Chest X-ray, PA view. Patient: 25 years old, sex M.
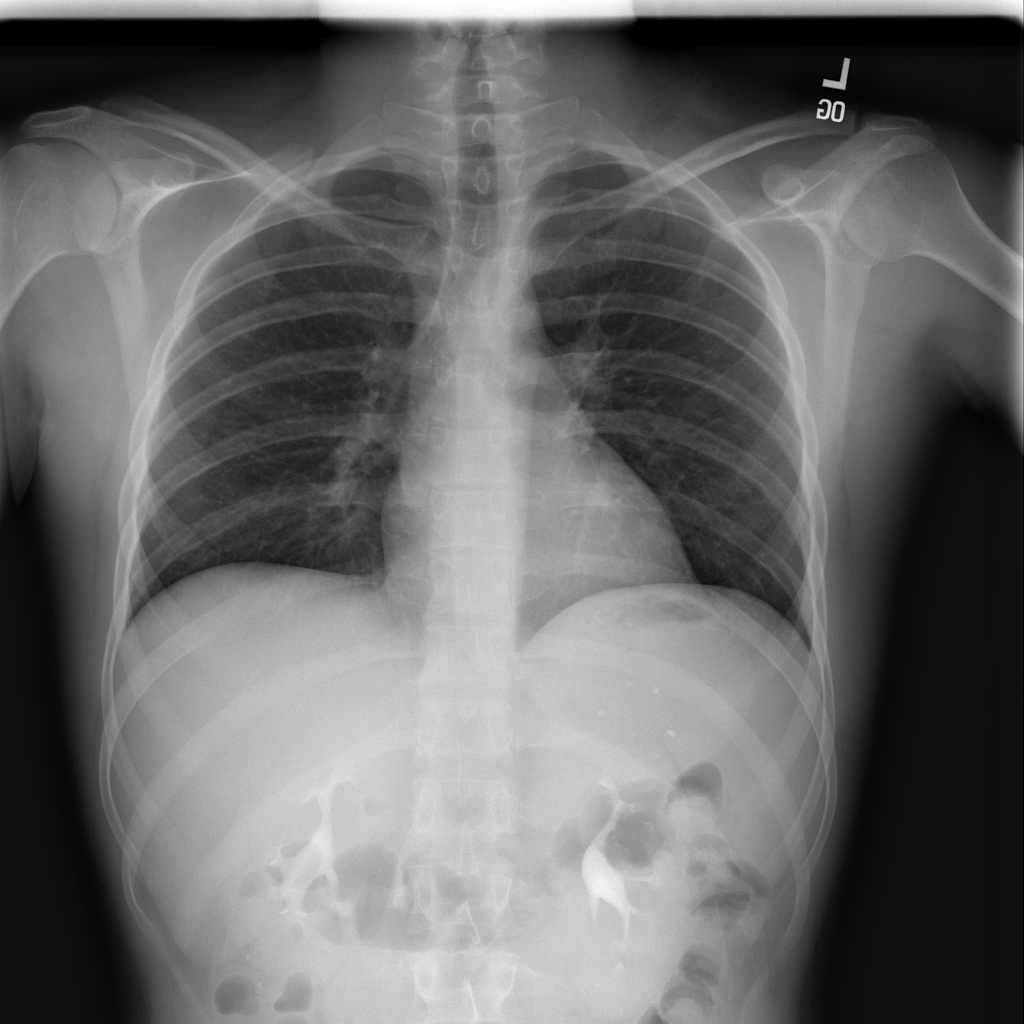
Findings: No Finding